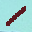
Label: 1